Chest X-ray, PA view. Patient: 55 years old, sex F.
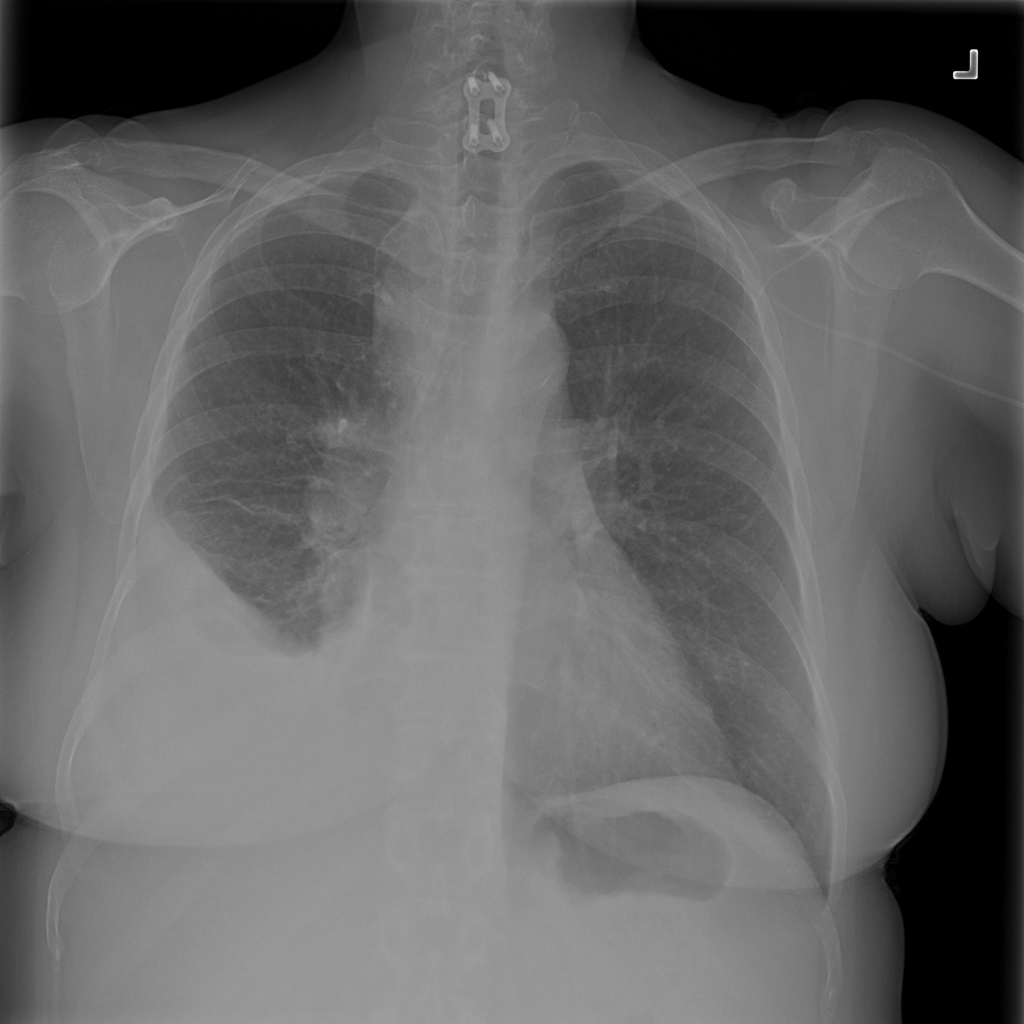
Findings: No Finding